Field crop: maize
Growth stage: 2
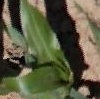
Species: maize